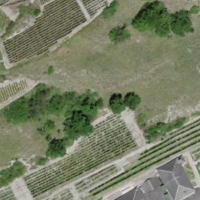
EUNIS habitat code: 40
Species observed at this site:
Agalenatea redii